Question: I have a video that plays in all browsers on Windows. On a Mac, it fails to play in Safari and Firefox. Here is a screenshot of the console error that it throws in Safari:

Here is a snippet of the code:
'''
$(document).ready(function () {
jwplayer("video").setup({
file: "<%= _VideoNode.GetStringValue("YoutubeLink", string.Empty) %>",
'controlbar': 'bottom',
'height': '360',
'width': '640',
'skin': '<%= ResolveUrl( "~/App/Styles/video/skin.xml" ) %>'
});
});
'''
and here is a link where you can find a video that uses this code block <URL>
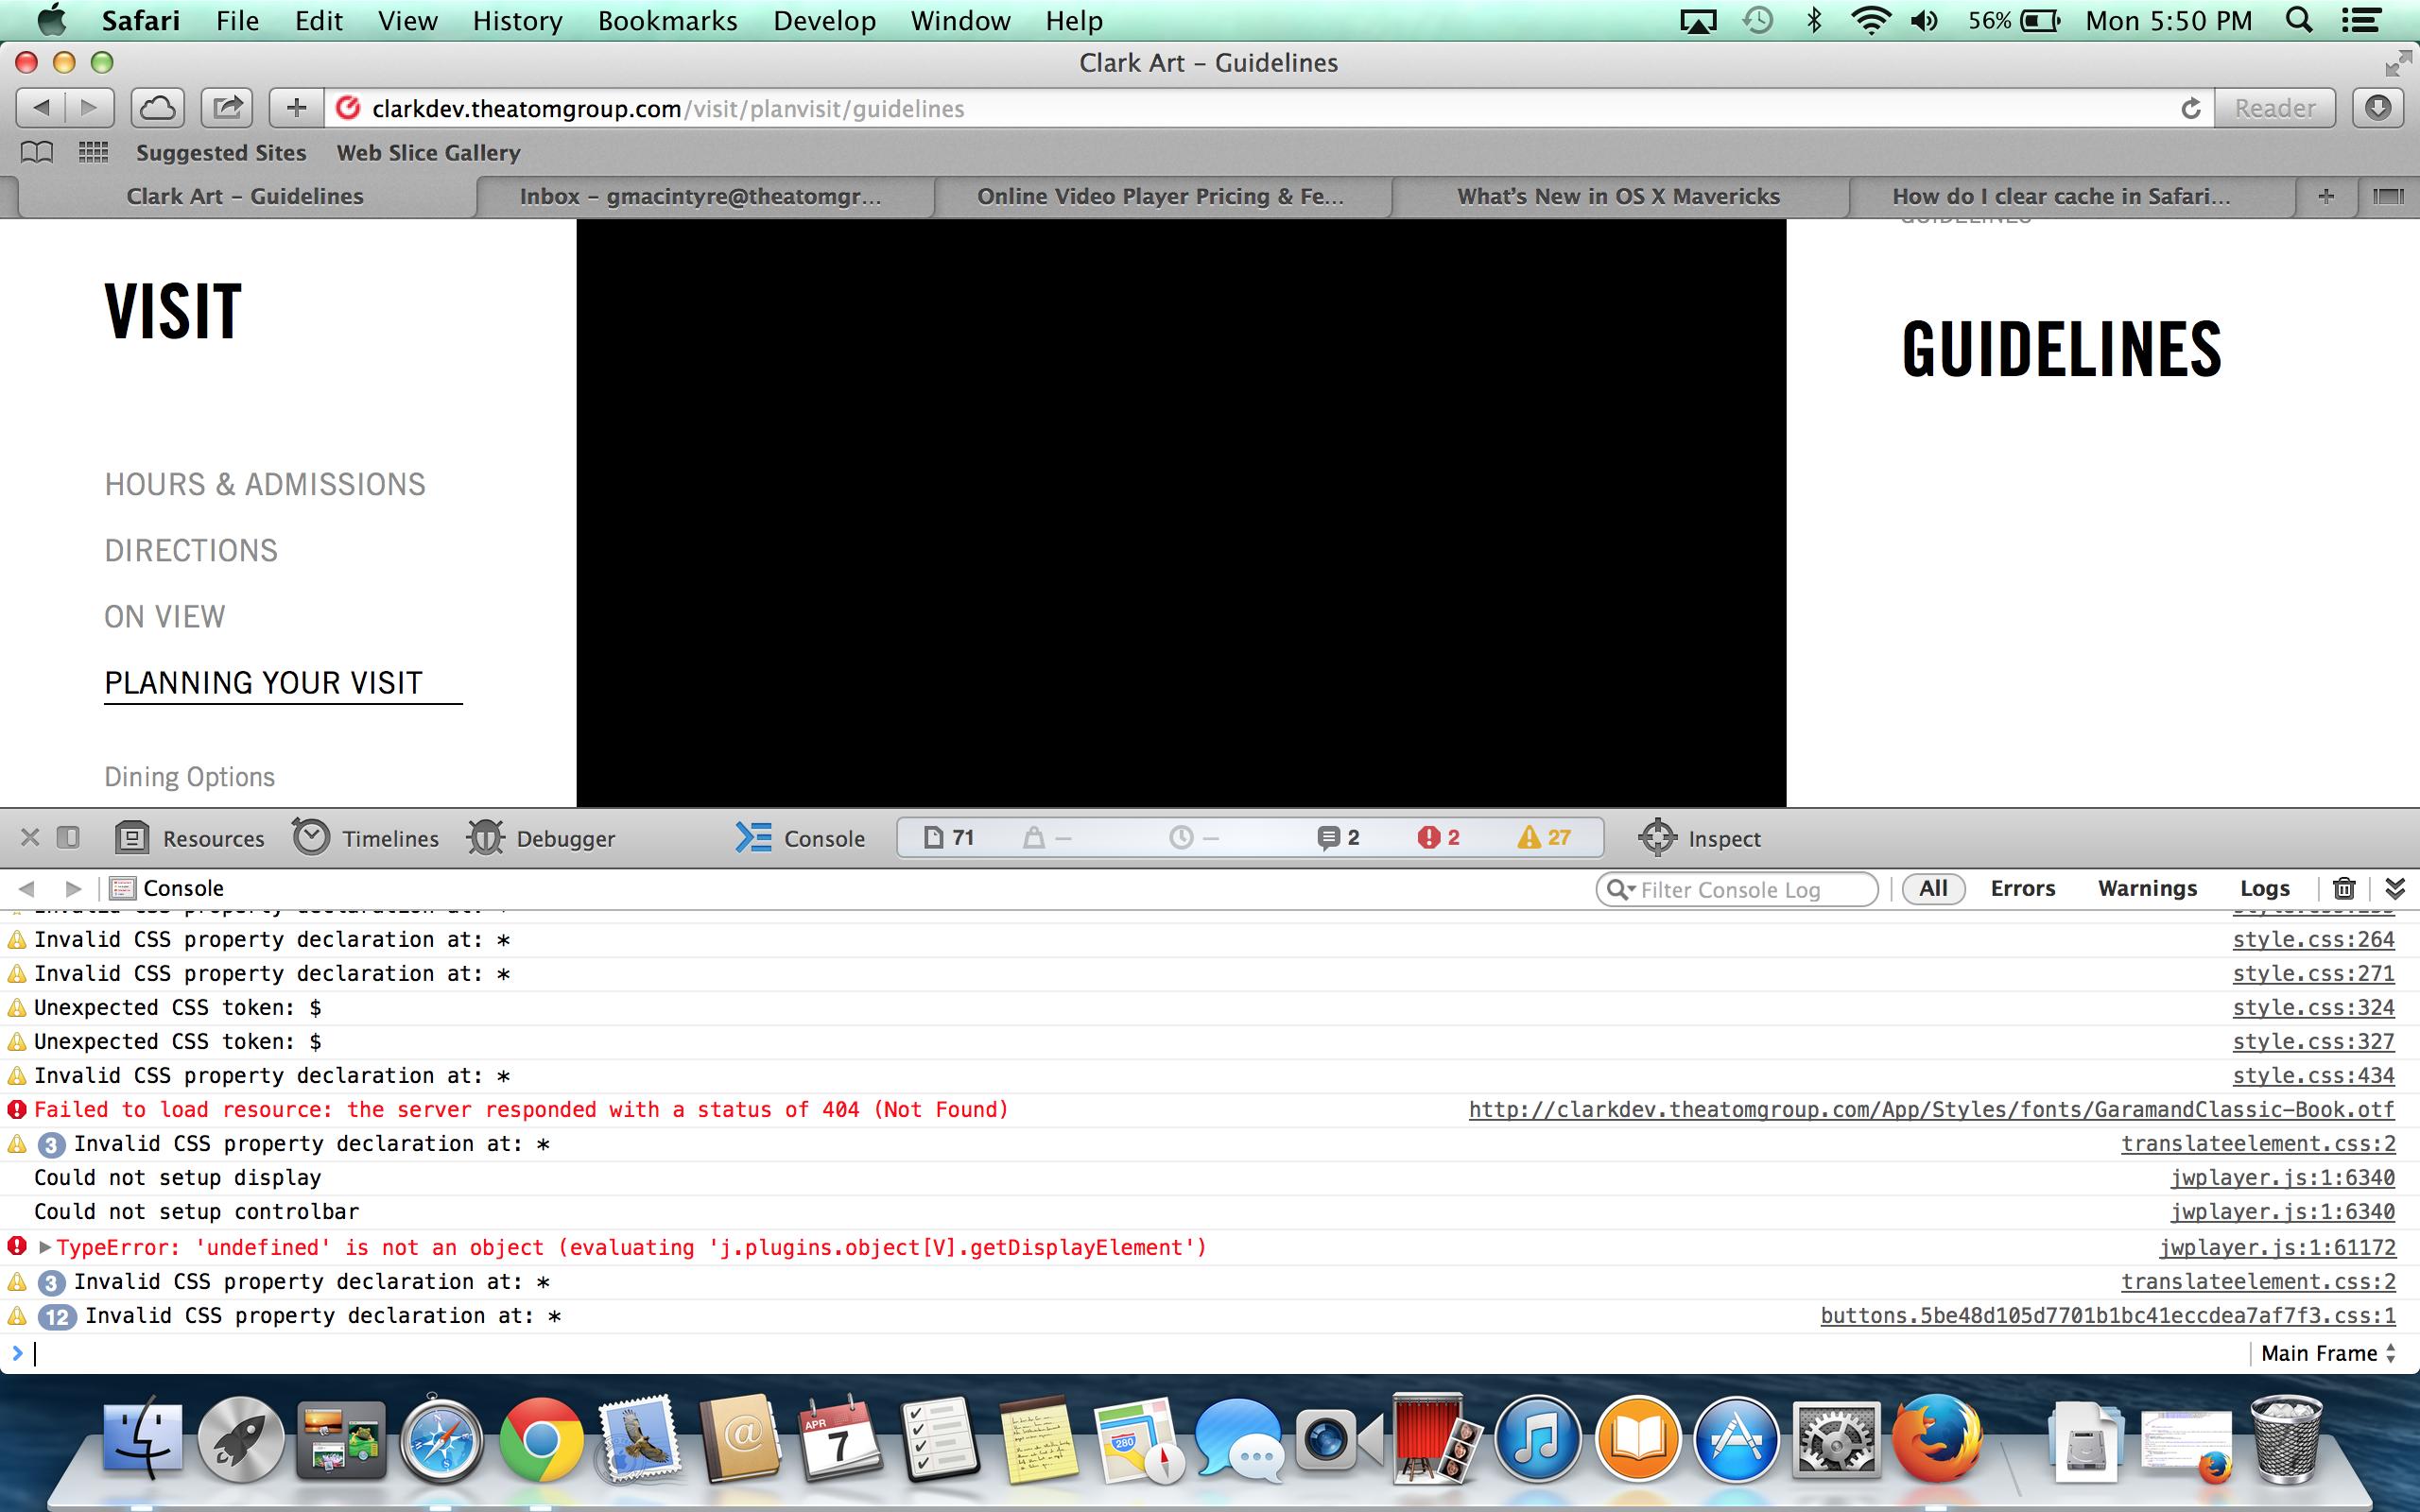
Answer: Installing flash on the mac solved the problem. Google Chrome comes with flash built into the browser.